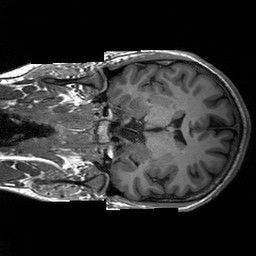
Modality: T1w
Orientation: coronal
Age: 20
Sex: male
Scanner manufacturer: siemens
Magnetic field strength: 3 T
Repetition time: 2.3 s
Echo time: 0.00233 s